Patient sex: F
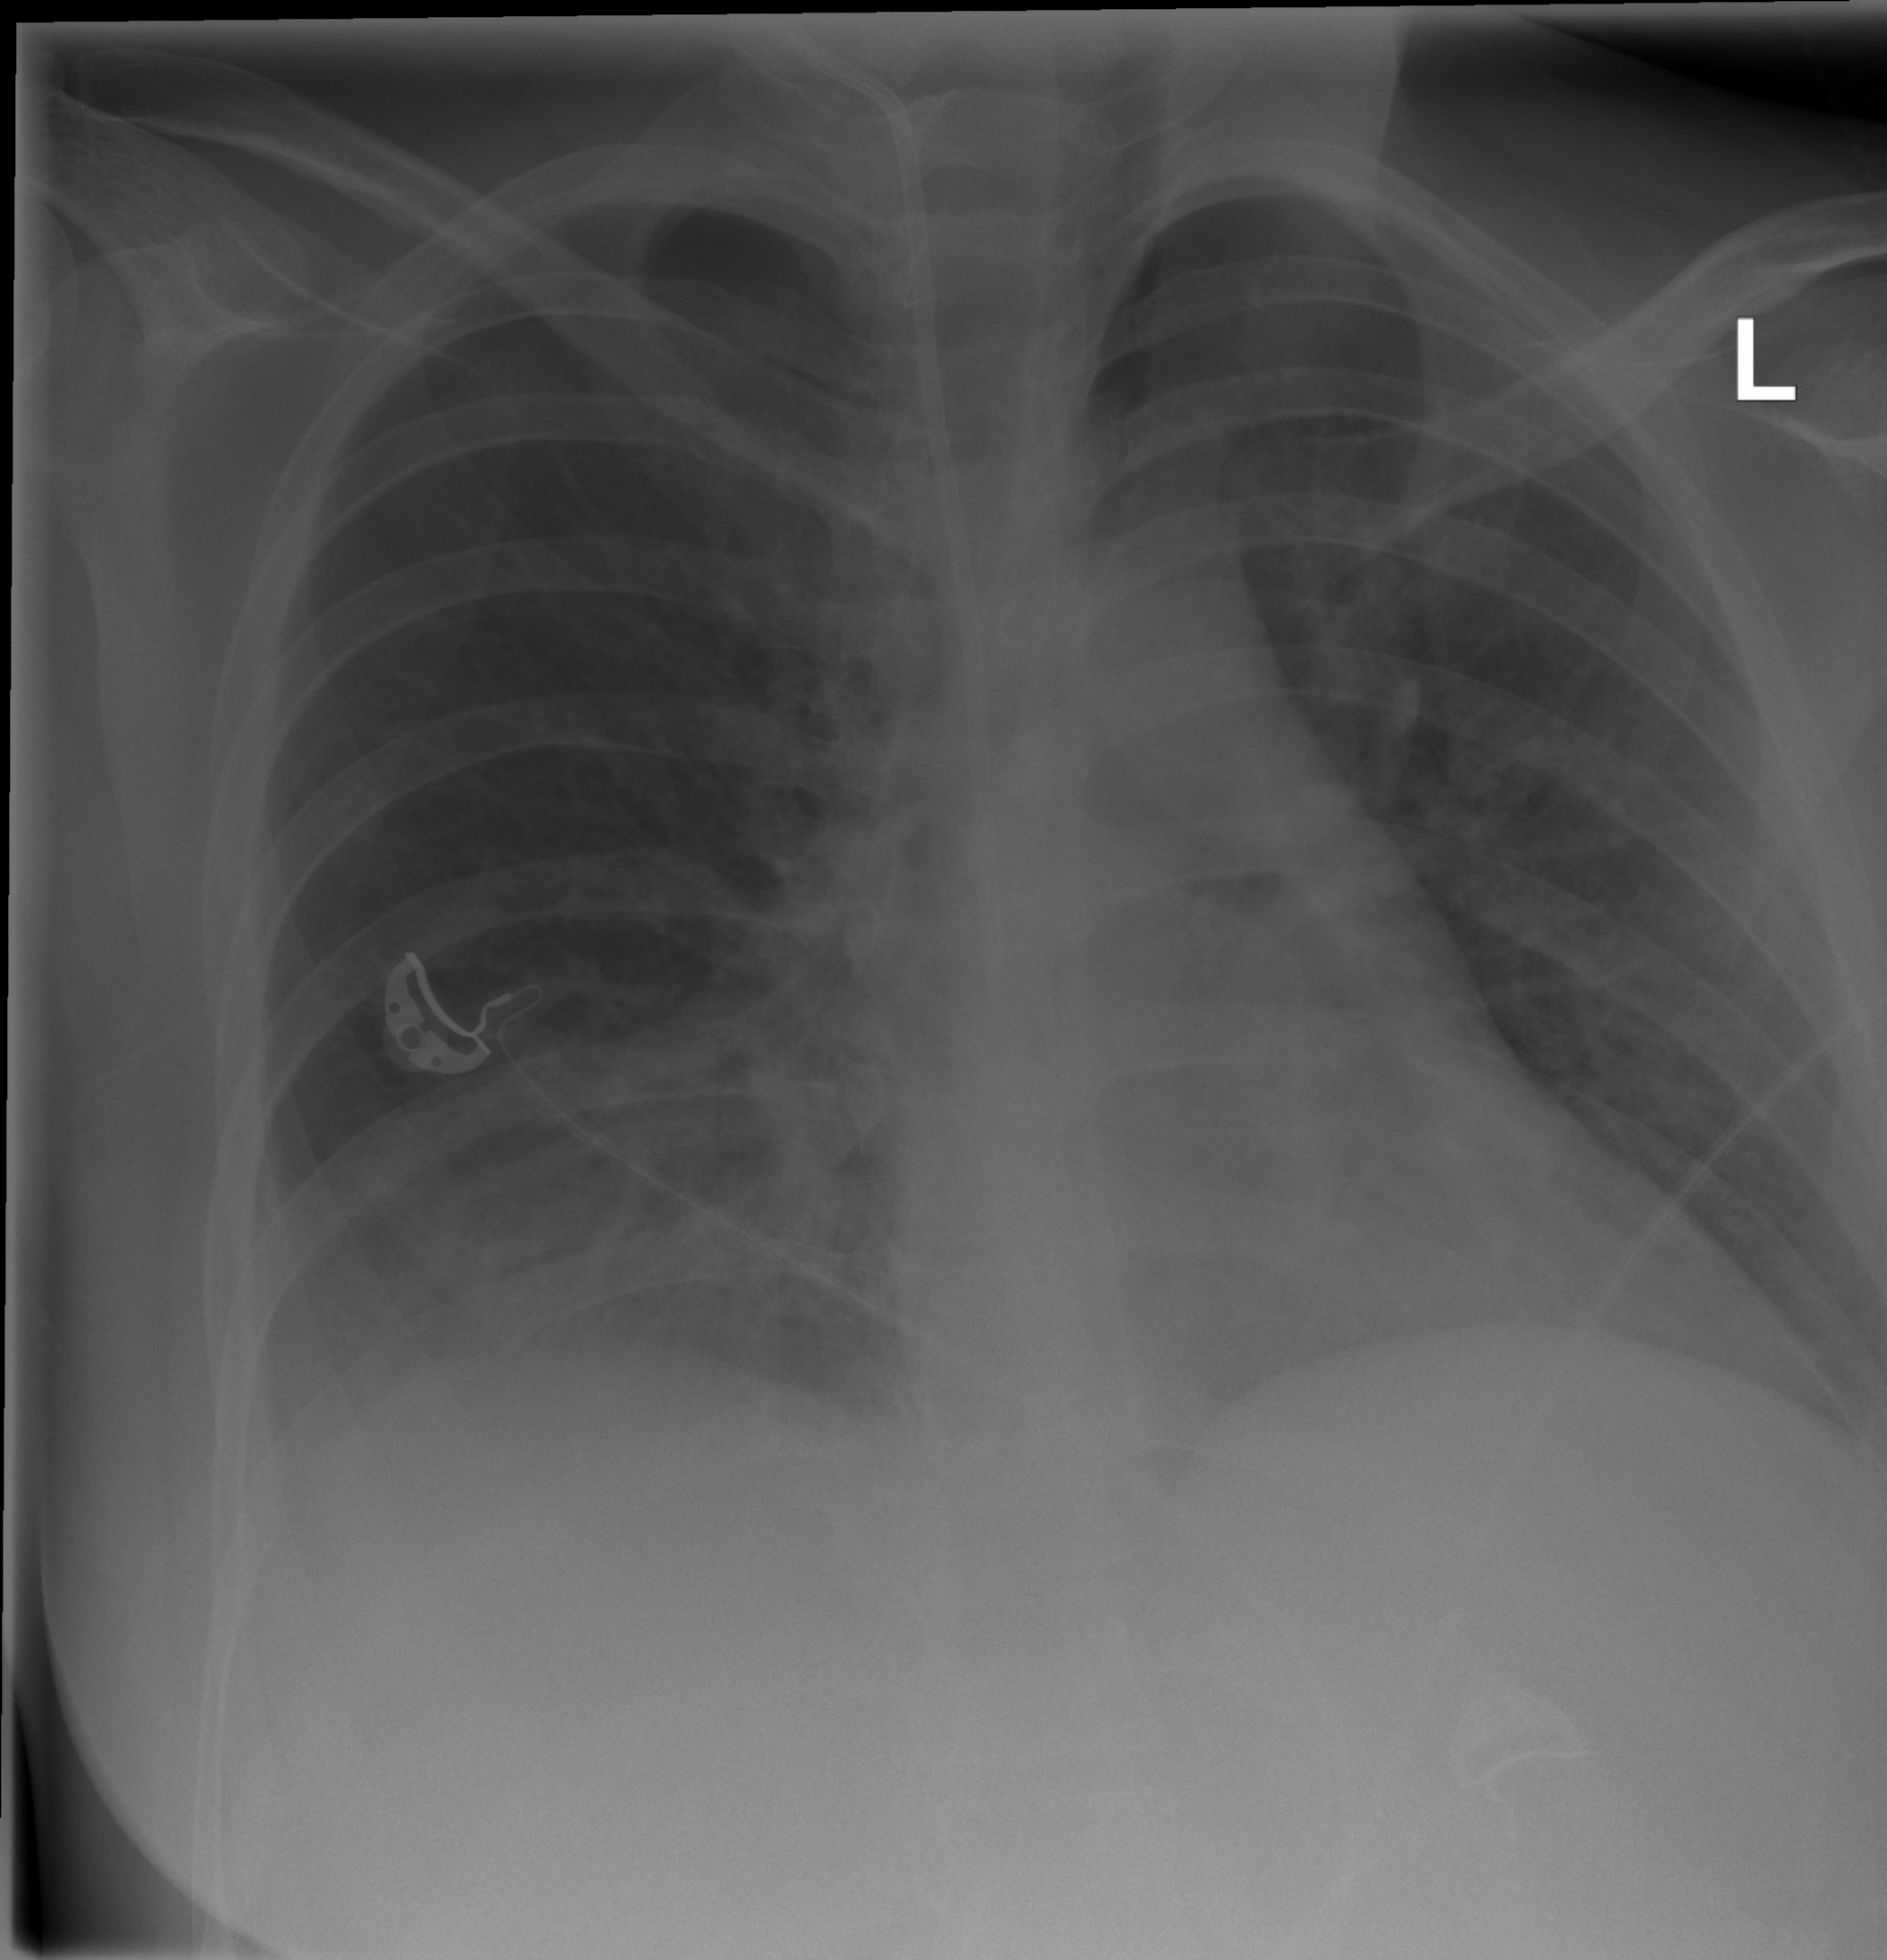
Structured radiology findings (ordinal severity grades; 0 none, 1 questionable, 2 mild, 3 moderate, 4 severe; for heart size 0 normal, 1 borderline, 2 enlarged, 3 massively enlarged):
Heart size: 0
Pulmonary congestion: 0
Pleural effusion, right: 2
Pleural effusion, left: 0
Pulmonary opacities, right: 1
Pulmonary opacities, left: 0
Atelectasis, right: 2
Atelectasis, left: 0